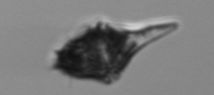
Label: Amylax